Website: lowes
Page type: newsletter-management
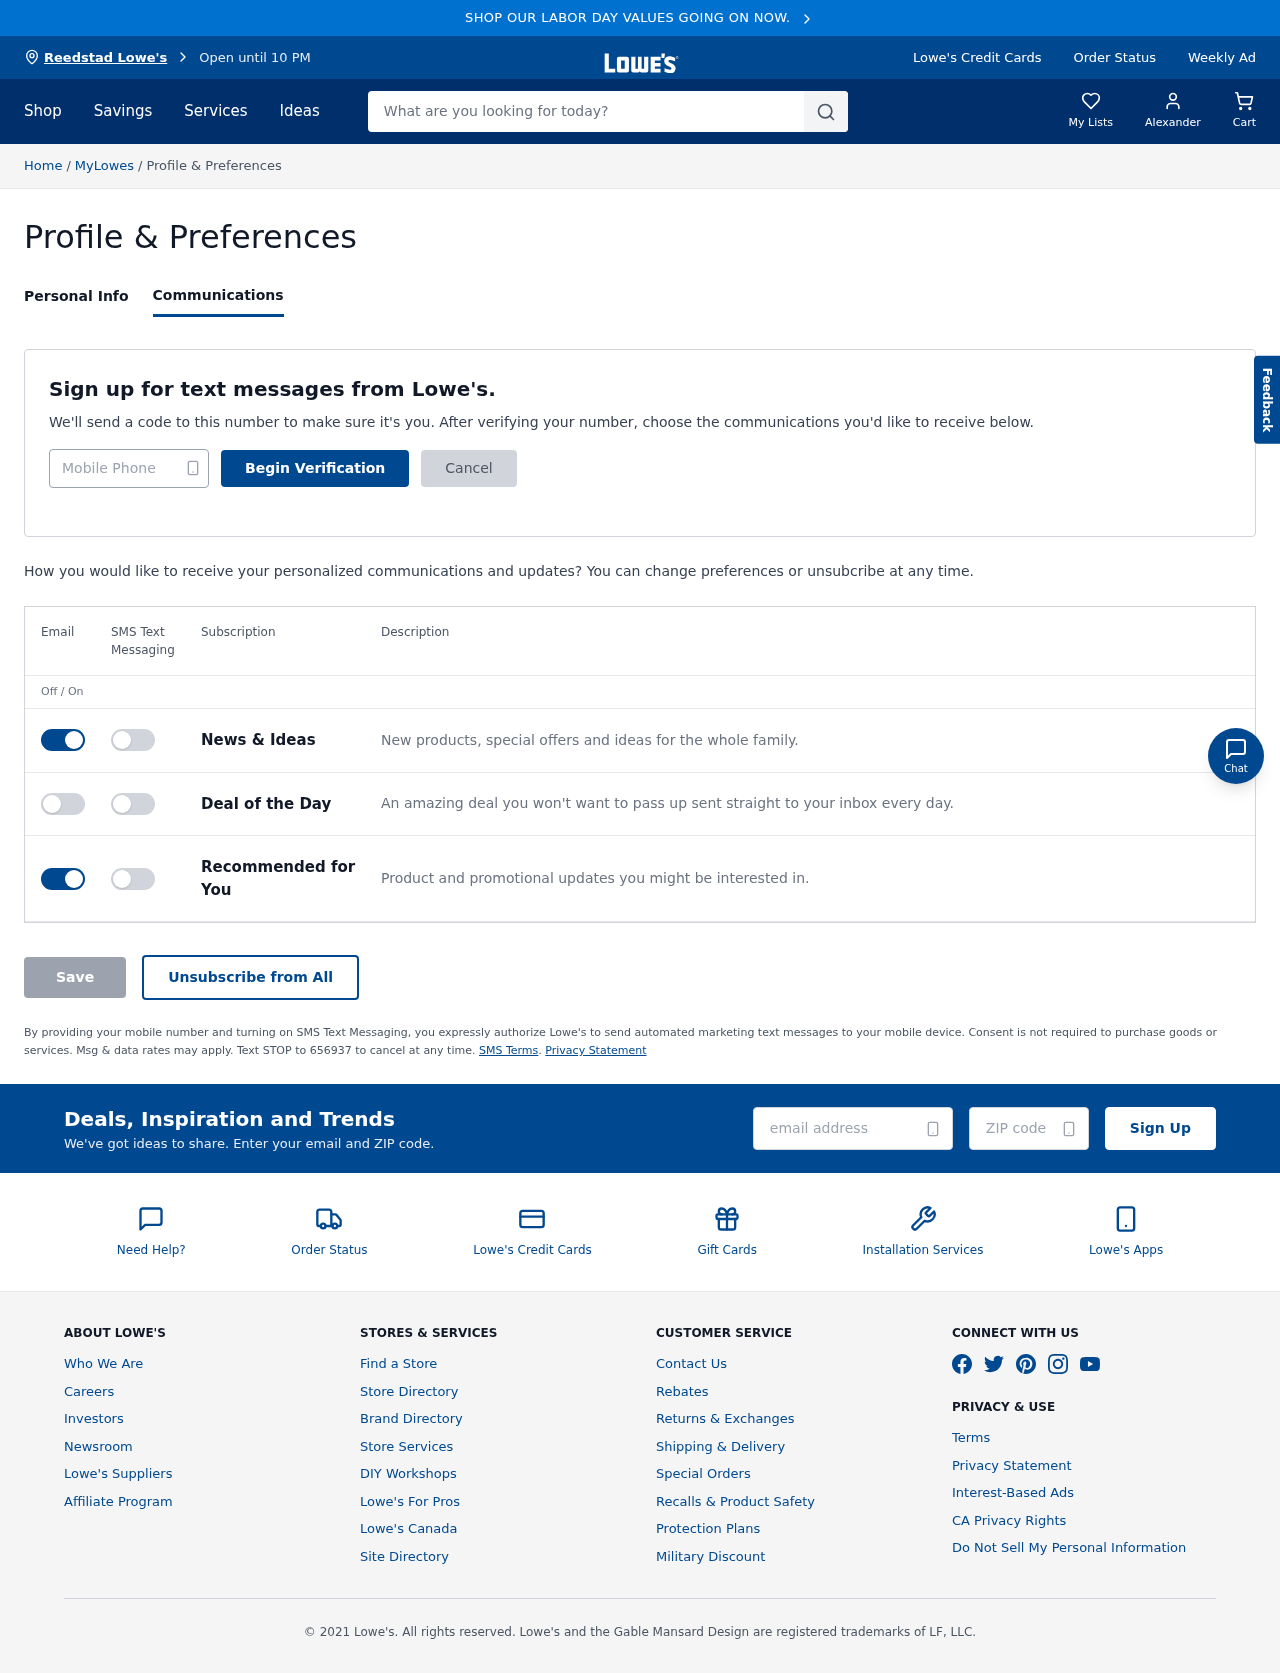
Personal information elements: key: PII_CITY
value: Reedstad Lowe's
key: PII_EMAIL
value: alexander.wright@hotmail.com
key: PII_FIRSTNAME
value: Alexander
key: PII_PHONE
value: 6374778435
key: PII_POSTCODE
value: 10664
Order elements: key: ORDER_NUM_ITEMS
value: Cart
Search elements: key: HEADER_SEARCH
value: What are you looking for today?